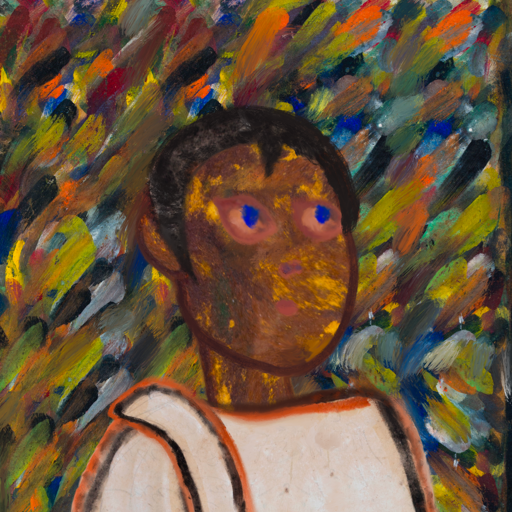
Background: An_Impression, Head And Neck Side: Comrade, Face Side: Mother_And_Son_Mother, Bust: Roy_Bahadur, Hair Side: Roy_Bahadur, Head Accessory: Blank, Second Necklace: Blank, Necklace: Blank, Baby: Blank